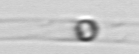
Label: Dactyliosolen_blavyanus